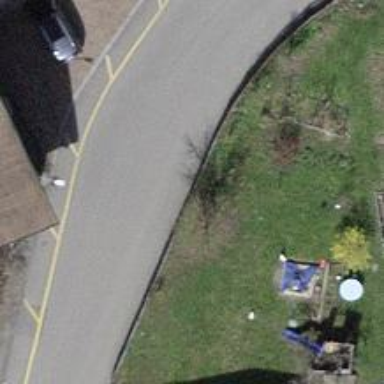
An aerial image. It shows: Asphalt road in residential area.